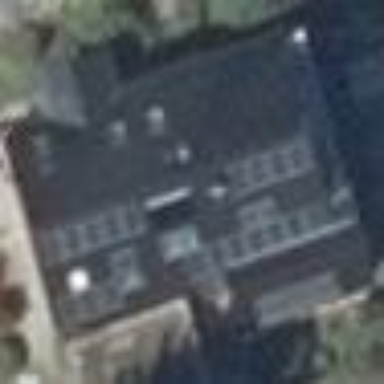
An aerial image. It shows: Detached building with gabled roof.